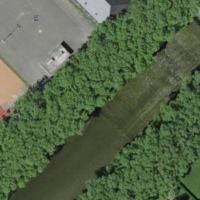
EUNIS habitat code: 53
Species observed at this site:
Chroicocephalus ridibundus
Alopochen aegyptiaca
Symphoricarpos albus
Anas platyrhynchos
Motacilla alba